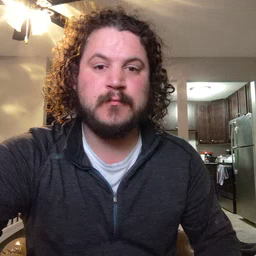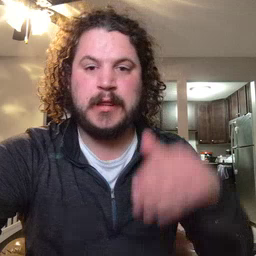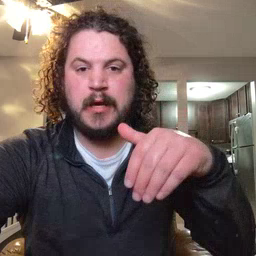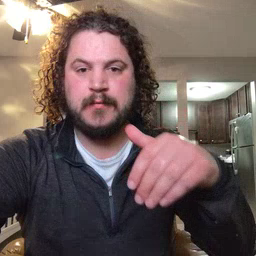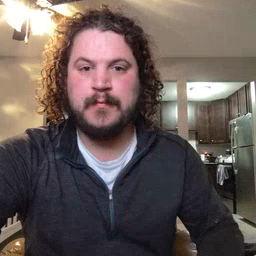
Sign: night